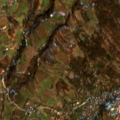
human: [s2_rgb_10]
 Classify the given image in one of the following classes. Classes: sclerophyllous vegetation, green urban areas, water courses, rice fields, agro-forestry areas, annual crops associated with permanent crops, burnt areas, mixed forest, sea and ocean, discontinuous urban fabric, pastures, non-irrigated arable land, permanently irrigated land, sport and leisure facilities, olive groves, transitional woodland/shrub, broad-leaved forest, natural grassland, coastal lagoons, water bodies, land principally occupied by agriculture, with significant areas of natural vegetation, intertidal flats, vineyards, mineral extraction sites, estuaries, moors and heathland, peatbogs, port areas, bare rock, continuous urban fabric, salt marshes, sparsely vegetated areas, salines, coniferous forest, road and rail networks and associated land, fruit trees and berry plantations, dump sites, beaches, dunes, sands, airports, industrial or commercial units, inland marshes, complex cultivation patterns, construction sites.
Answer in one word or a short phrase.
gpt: non-irrigated arable land, complex cultivation patterns, land principally occupied by agriculture, with significant areas of natural vegetation, broad-leaved forest